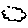
Label: cloud